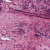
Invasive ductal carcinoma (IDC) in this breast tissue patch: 0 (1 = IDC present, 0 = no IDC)